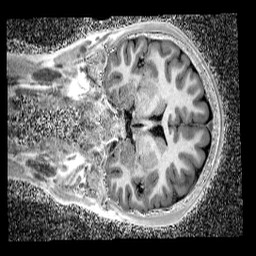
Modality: UNIT1_denoised
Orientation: coronal
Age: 11
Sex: male
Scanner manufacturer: siemens
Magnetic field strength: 3 T
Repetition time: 4 s
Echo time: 0.00299 s